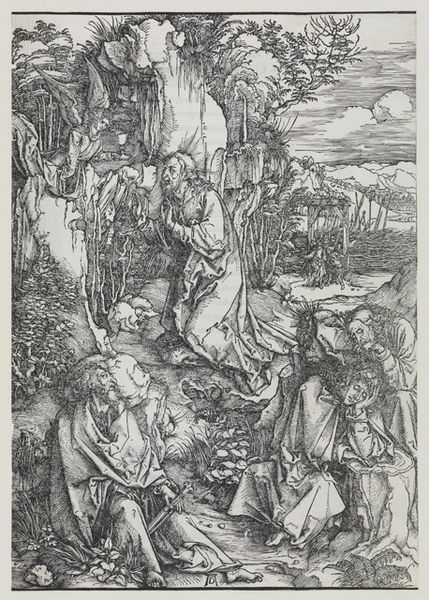
Titel: Christus am Ölberg
Künstler: Albrecht Dürer
Standort: Karlsruhe
Institution: Staatliche Kunsthalle Karlsruhe
Schlagwörter: baum, berg, blätter, dunkel, felsen, flügel, himmel, kopf, mann, schlaf, umhang, weiß, wolken, bäume, landschaft, menschen, sitzen, blumen, frau, grau, licht, männer, nacht, schwarz, zeichnung, gras, weg, alt, bart, bärte, falten, messer, stein, steine, signatur, hügel, natur, büsche, boden, gewand, haare, kelch, mantel, gewänder, pflanzen, gebeugt, höhle, locken, wald, brunnen, engel, garten, holzschnitt, schiff, ruhen, schlafen, schlafend, berge, fels, gebirge, klippen, grafik, graphik, figuren, angst, faltenwurf, ad, knie, glaube, zweig, druck, schnitt, initialen, radierung, stich, illustration, schwarzweiß, schwert, knien, beten, gebet, litographie, totenkopf, wurzeln, nimbus, christus, jesus, dolch, erscheinung, heiliger, heilige, dürer, jünger, goethe, kupferstich, jerusalem, stumpf, wachen, baumstumpf, heimsuchung, details, verkündigung, eremit, staffelung, kreuznimbus, albrecht, albrecht dürer, apostel, passion, fahn, ölberg, bittend, endel, garten gethsemane, gethsemane, gründonnerstag, eingeschlafen, bewacher, litographe, schlafende j^nger, golghota